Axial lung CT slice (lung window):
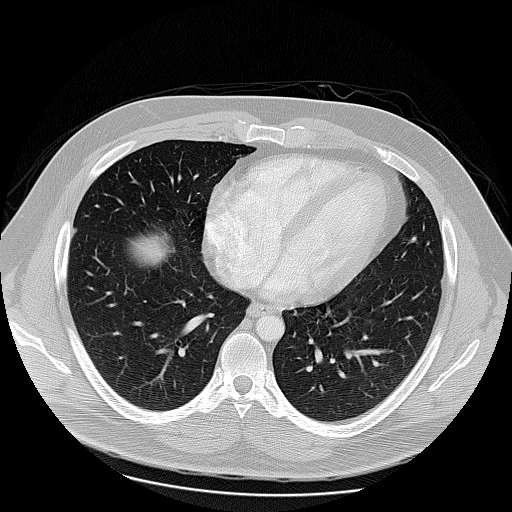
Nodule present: no